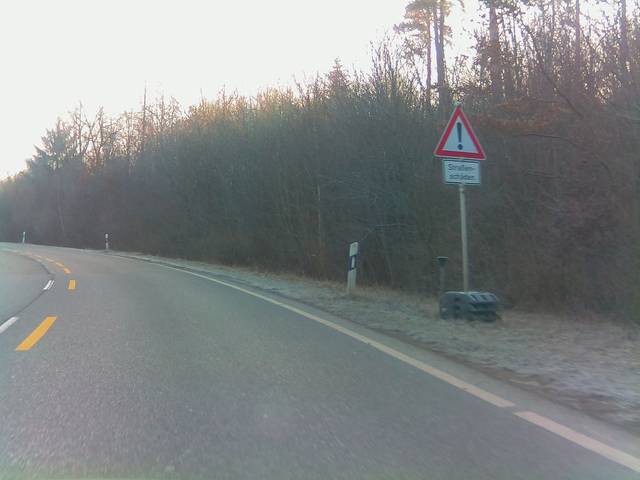
Region: Germany
Coordinates: 48.756, 9.113